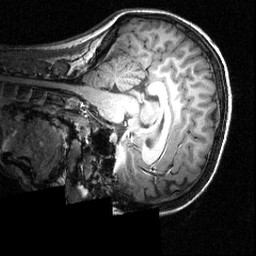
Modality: T1w
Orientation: sagittal
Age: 16
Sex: female
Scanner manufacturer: siemens
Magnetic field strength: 3.951 T
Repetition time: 1.5 s
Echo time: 0.00335 s